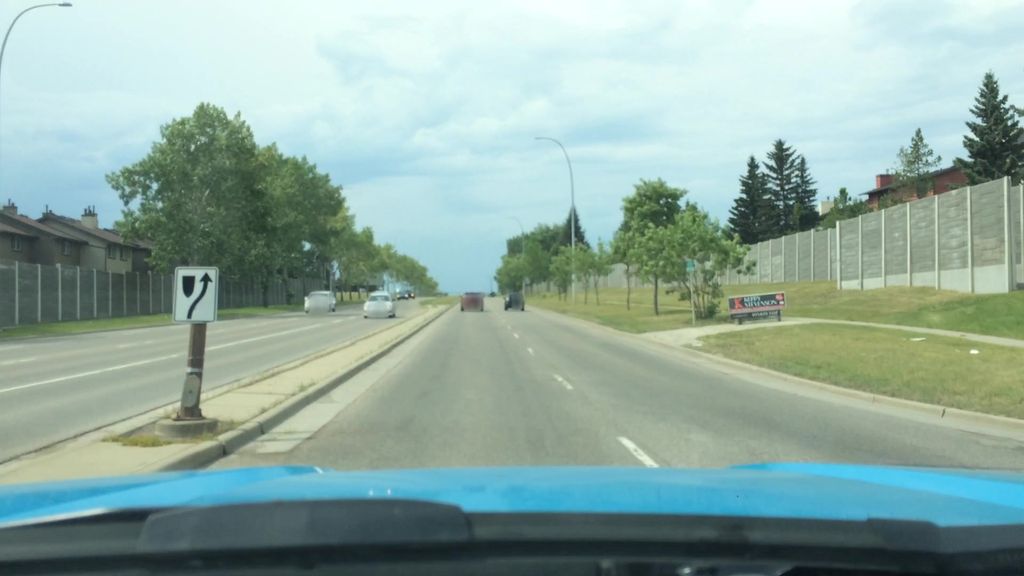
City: calgary